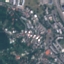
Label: Residential